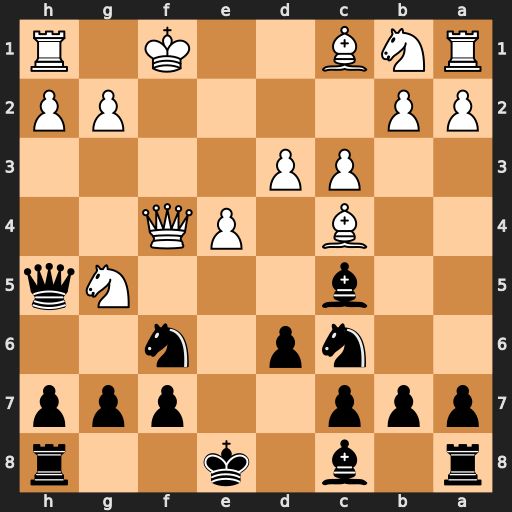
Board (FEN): r1b1k2r/ppp2ppp/2np1n2/2b3Nq/2B1PQ2/2PP4/PP4PP/RNB2K1R
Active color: b
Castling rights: kq
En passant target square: -
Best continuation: Qd1#